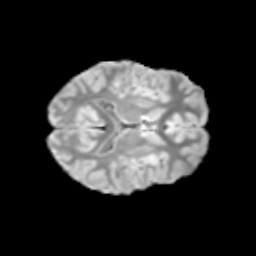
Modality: T2w
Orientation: axial
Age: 10
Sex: male
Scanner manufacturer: siemens
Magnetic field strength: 3 T
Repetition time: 3.8 s
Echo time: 0.07 s